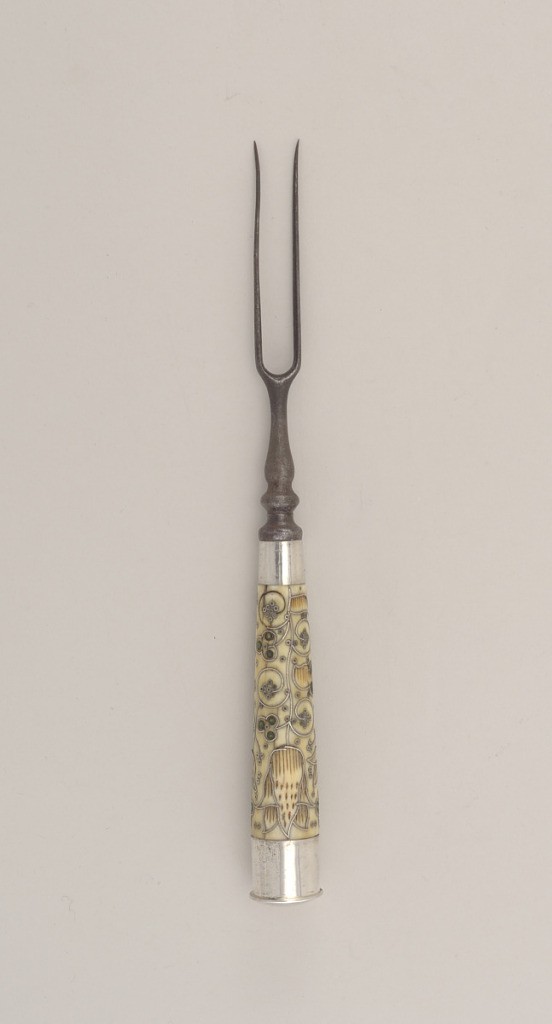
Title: Fork
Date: ca. 1660–90
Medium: ivory, silver, enamel, steel, iron
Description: Two-tined fork, baluster-shaped neck. Plain silver ferrule and cap with rounded top. Tapered ivory handle stained red and green and inlaid with floral design in silverwire.